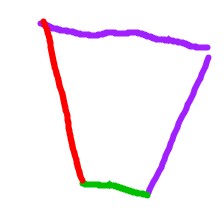
Shape: trapezoid